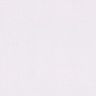
Metastatic tissue present: no